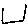
Label: square